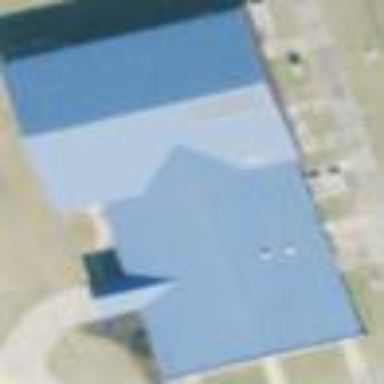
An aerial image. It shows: Community centre building.